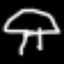
Label: mushroom